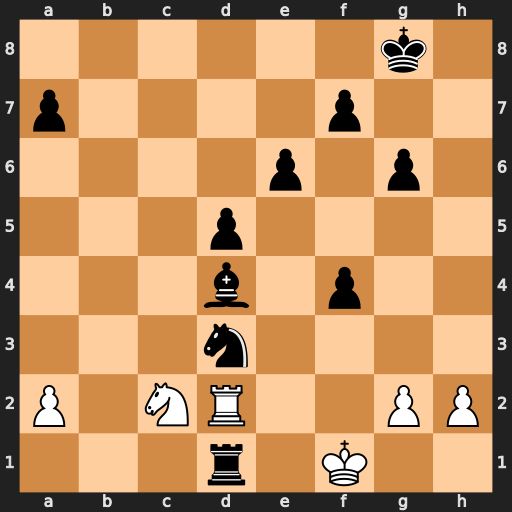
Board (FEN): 6k1/p4p2/4p1p1/3p4/3b1p2/3n4/P1NR2PP/3r1K2
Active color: w
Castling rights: -
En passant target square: -
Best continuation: Rxd1 Bc5 Rxd3